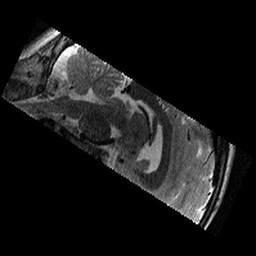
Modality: T2w
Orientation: sagittal
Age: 11
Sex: male
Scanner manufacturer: siemens
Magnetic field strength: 3 T
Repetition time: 9.23 s
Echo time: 0.067 s